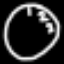
Label: clock